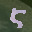
Label: 5